Question: I am learning 'Node.js' and I have created this simple 'http' server.
'''
var http = require('http');
var server = http.createServer(function(req,res){
console.log('request accepted');
res.end();
});
server.listen(3000,function(){
console.log("Server listening on port #3000");
});
'''
It is working fine but when I visit 'http://localhost:3000/' the console logs 'request accepted' thing twice. In short, if I'm understanding correctly, the request is received twice.
Is it a correct behavior or am I doing something wrong here?

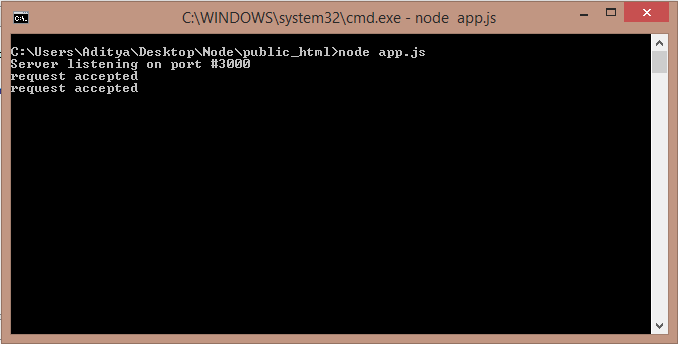
Answer: Your browser makes two HTTP requests. One for the page at '/' and the other for '/favicon.ico'.
You can prove this by inspecting 'req.url'.